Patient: sex F, age 68
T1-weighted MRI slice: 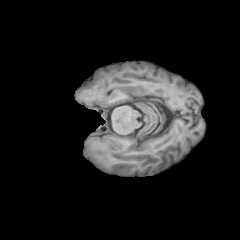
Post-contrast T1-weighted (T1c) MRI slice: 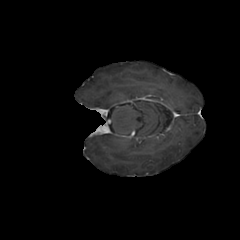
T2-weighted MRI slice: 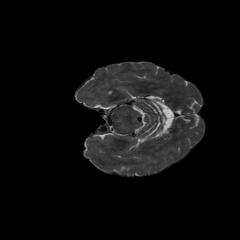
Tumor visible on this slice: no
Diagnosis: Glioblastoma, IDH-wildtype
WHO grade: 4